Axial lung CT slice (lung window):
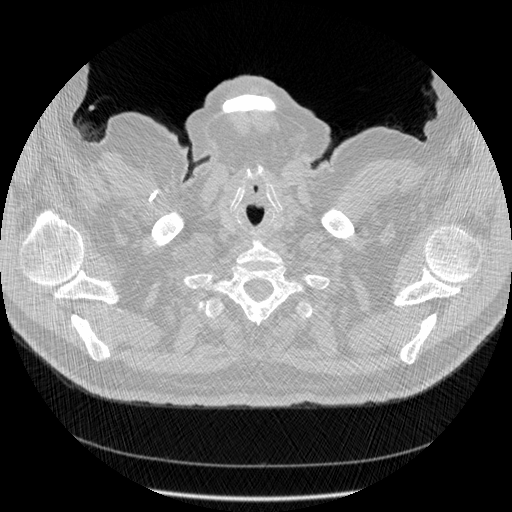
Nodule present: no